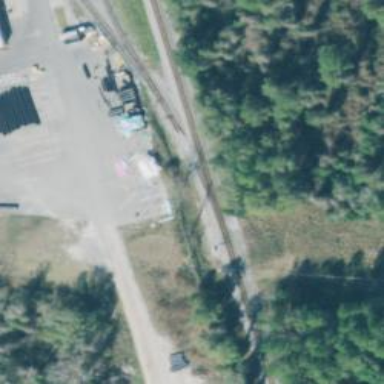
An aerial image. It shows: Railway spur junction.